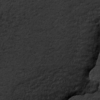
Label: not_dusty